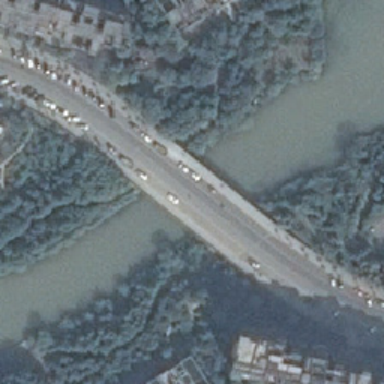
The bridege is across the river with dense trees in its banks .